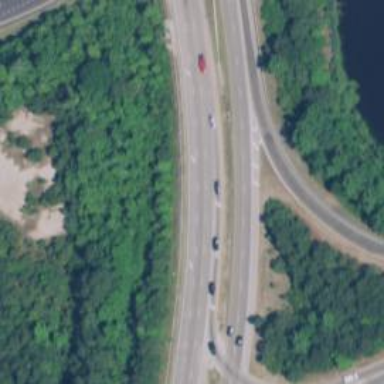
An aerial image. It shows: Trunk highway with expressway features.